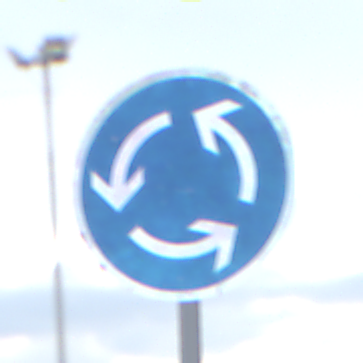
Verkehrszeichen: Kreisverkehr
Umgebung: Outdoor, RoadRail
Tageszeit: MorningAfternoon
Wetter: PartlyCloudy
Licht: Natural
Jahreszeit: NotSpecified
Kontrast: LowContrast